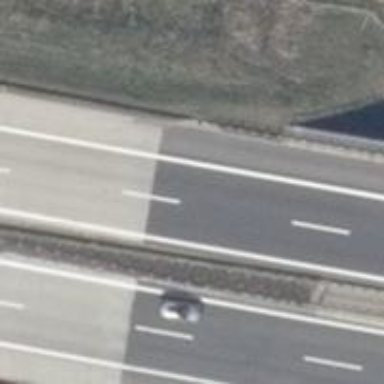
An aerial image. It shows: Concrete bridge over motorway.